Field crop: tomato
Growth stage: 2
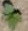
Species: solanum